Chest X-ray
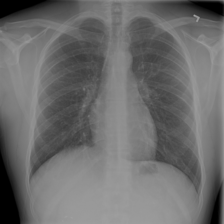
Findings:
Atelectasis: negative
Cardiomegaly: negative
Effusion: negative
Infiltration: negative
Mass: negative
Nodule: negative
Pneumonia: negative
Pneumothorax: negative
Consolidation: negative
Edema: negative
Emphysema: negative
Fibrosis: negative
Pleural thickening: negative
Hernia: negative